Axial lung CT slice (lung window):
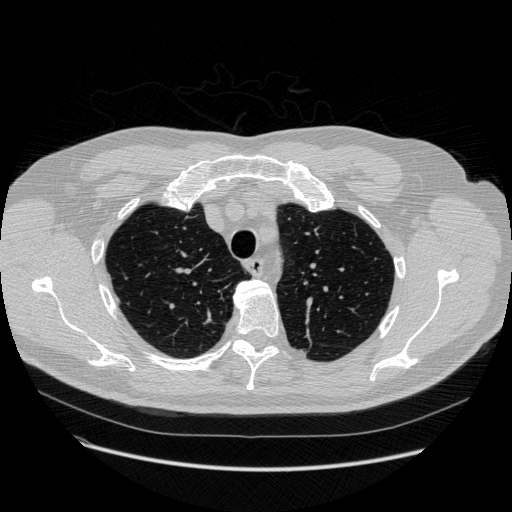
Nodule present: no